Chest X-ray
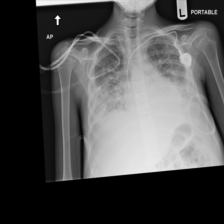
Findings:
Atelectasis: negative
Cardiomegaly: negative
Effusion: positive
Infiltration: positive
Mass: negative
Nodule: negative
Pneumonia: negative
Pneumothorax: negative
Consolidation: negative
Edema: negative
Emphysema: negative
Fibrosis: negative
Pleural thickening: negative
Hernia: negative